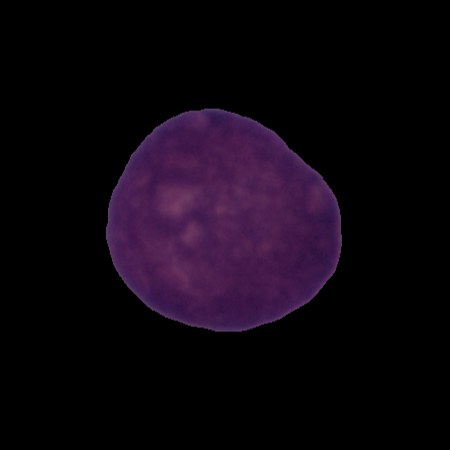
Label: cancer